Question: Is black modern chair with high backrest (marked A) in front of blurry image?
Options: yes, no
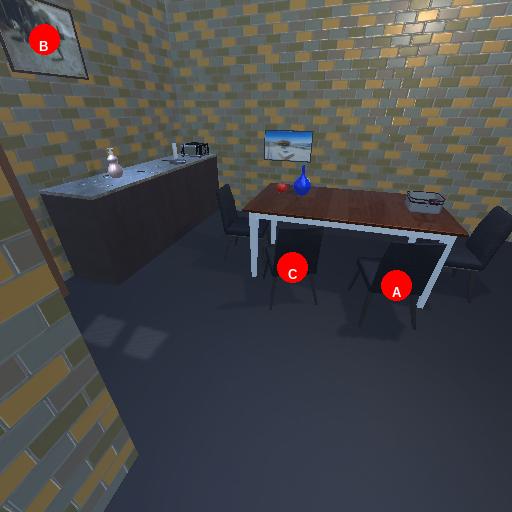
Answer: yes